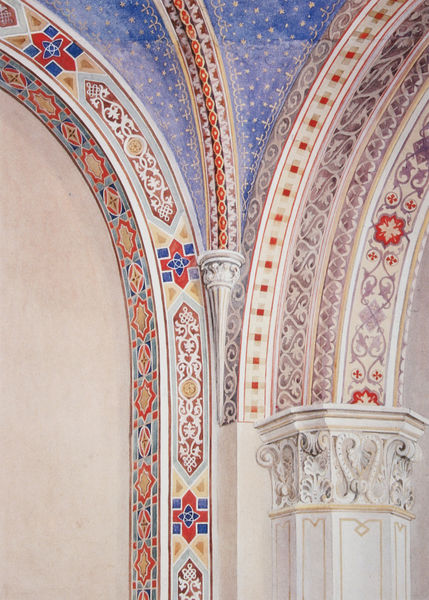
Titel: Entwurf für die Bemalung einer Arkade in der Ludwigskirche, München
Künstler: John G. Crace
Standort: London
Institution: Royal Institute of British Architects
Schlagwörter: blau, blätter, gemälde, himmel, weiß, gelb, blume, blumen, braun, bunt, grau, hell, nacht, orange, pfeiler, raum, schmuck, skizze, säule, säulen, zeichnung, blüten, rot, beige, karo, malerei, muster, ornament, profile, wand, architektur, barock, innenraum, kirche, gold, decke, borte, gotik, rosa, ranken, relief, farbig, ecke, ansicht, bogen, farbe, lila, rundbogen, dekoration, detail, floral, ornamente, verzierung, stuck, stufen, tor, bemalt, foto, fotografie, bögen, punkte, wände, nische, gewölbe, kreuz, orientalisch, dom, beton, sterne, sternenhimmel, entwurf, zwickel, kapitelle, kathedrale, kapitell, fragment, fries, geometrisch, arabisch, gesims, voluten, dienste, kreuzgratgewölbe, spitzbogen, romanik, grad, plan, konsole, fresko, abstufung, golden, lilien, bänder, bemalung, ornamentik, korinthisch, verzeirung, islam, grat, rosetten, deckenmalerei, blendbogen, vierung, wandbemalung, borten, firmament, byzanz, schwazr, ausmalung, hochgotik, freko, raumecke, himeel, angemalt, blenbogen, säulenbogen, fimament, blau+rot, kaspitell, ornan, sternenzelt, arabeesk